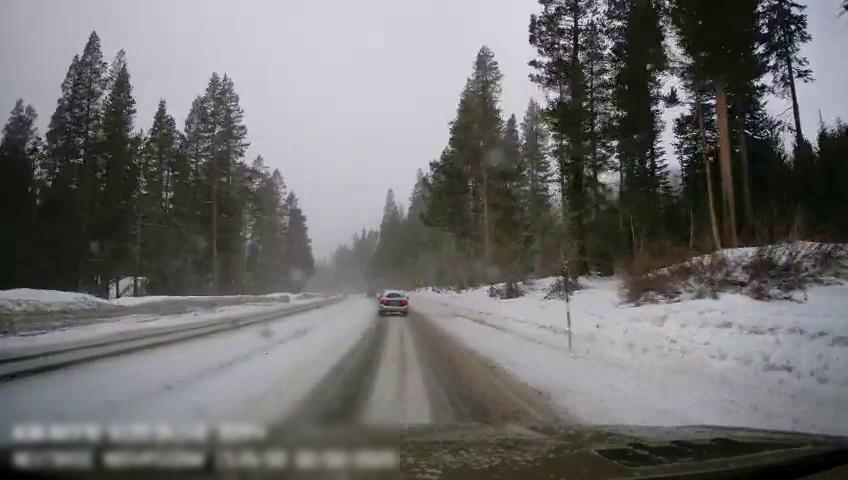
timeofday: Day
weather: Snowy
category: Drivable Space
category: Vehicles | SUV